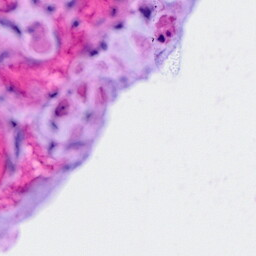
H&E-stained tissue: Ovarian